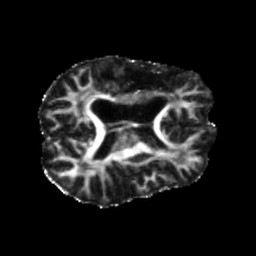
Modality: FA
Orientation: axial
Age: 42
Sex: male
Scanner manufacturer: siemens
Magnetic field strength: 3 T
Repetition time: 5.25 s
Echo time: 0.08 s